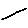
Label: circle